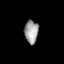
Tissue: lung
Cell type: Epithelial cells
Senescence score: 0.2408
Nuclear area (px): 310
Mean DAPI intensity: 158.629